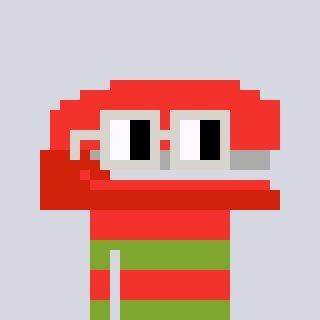
a pixel art character with square light gray glasses, a stapler-shaped head and a slimegreen-colored body on a cool background